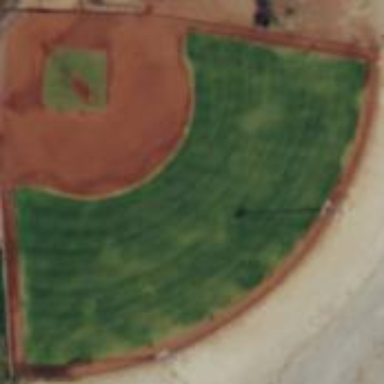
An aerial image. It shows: Softball pitch for leisure land activities.